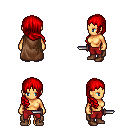
a pixel art fantasy rpg character, female body template, human, tanned skin, brown cape, red pants, red right-swept hairstyle, brown shoes, dagger, four views (front, back, left, right), 2x2 character sprite sheet, small pixel art, hard edges, no anti-aliasing